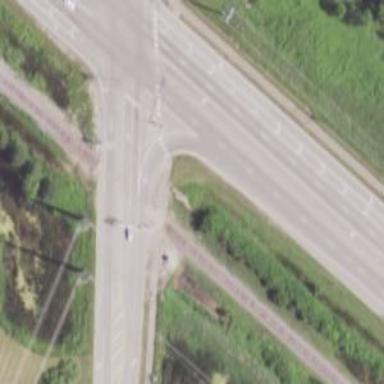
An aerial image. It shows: Asphalt cycleway featuring zebra crossing. The crossing is uncontrolled.